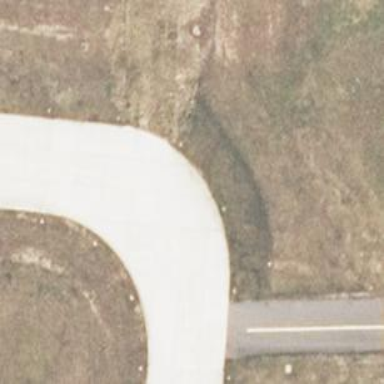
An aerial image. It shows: Taxiway at the airport with concrete surface.